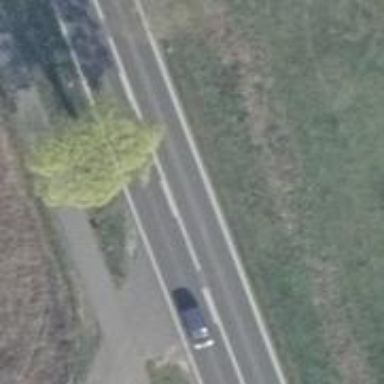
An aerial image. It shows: Asphalt road classified as primary highway.